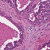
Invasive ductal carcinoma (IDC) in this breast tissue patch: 0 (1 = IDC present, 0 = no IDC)